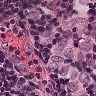
Metastatic tissue present: yes